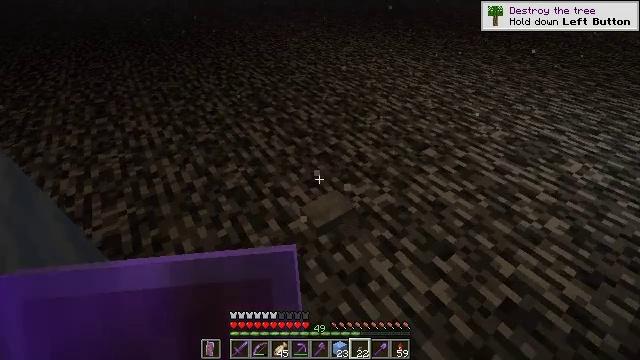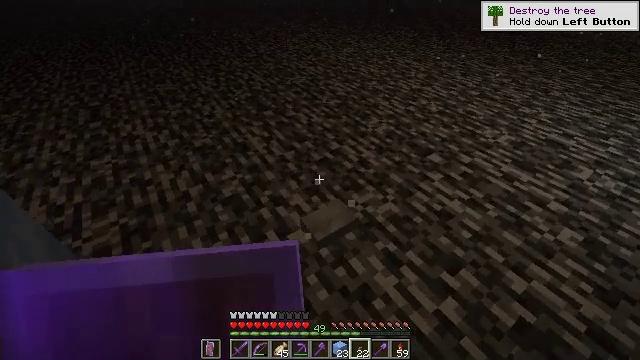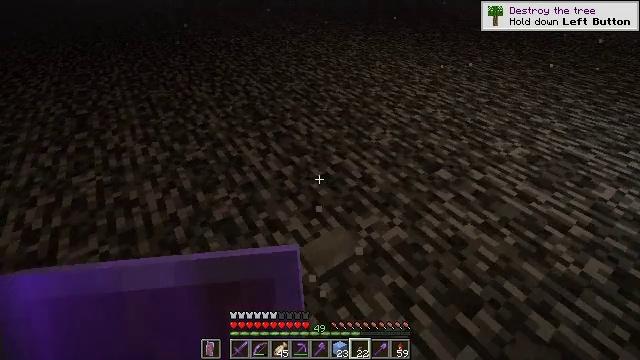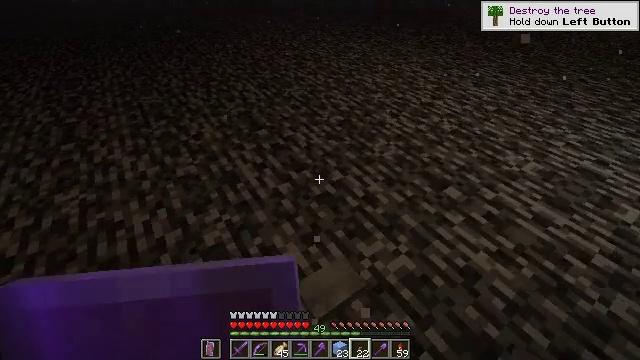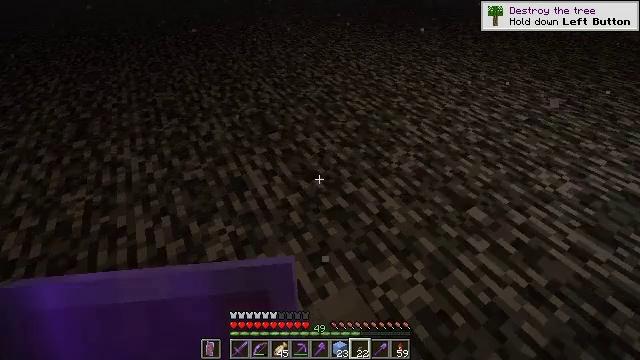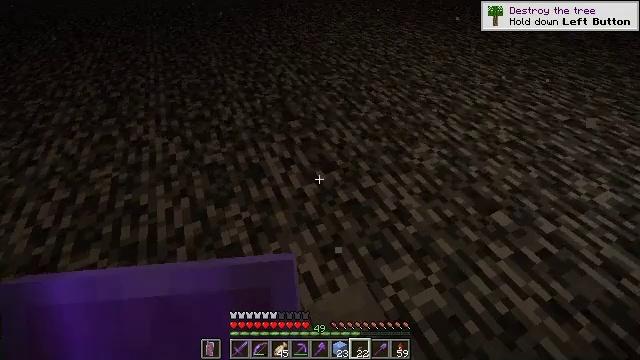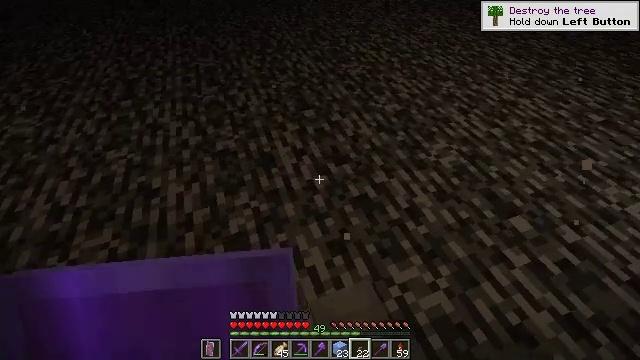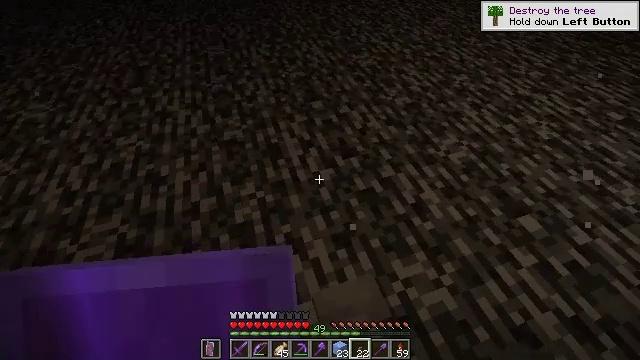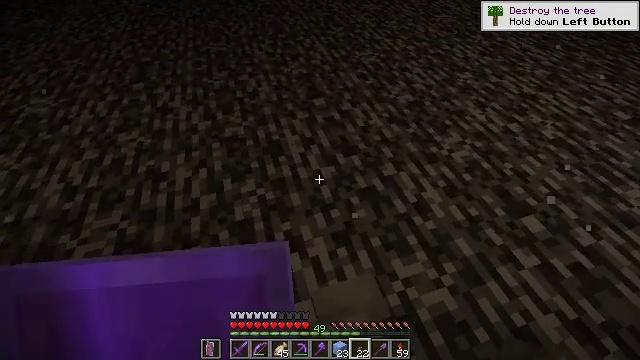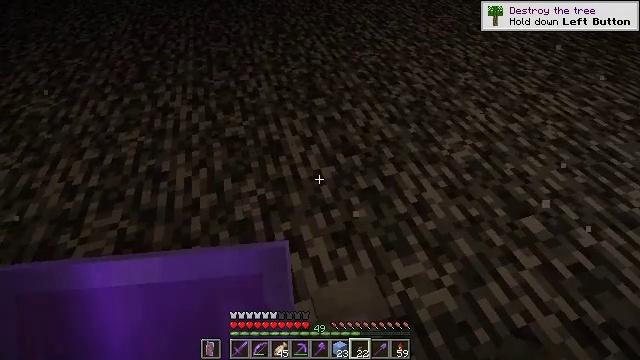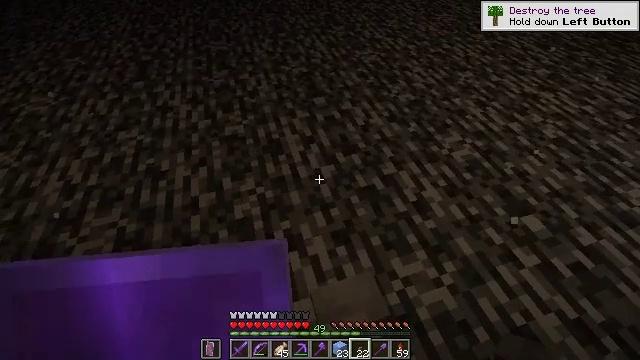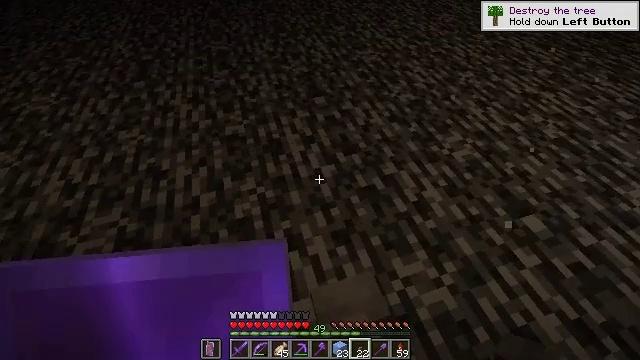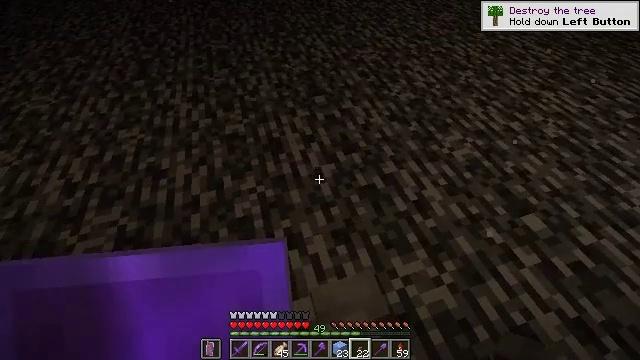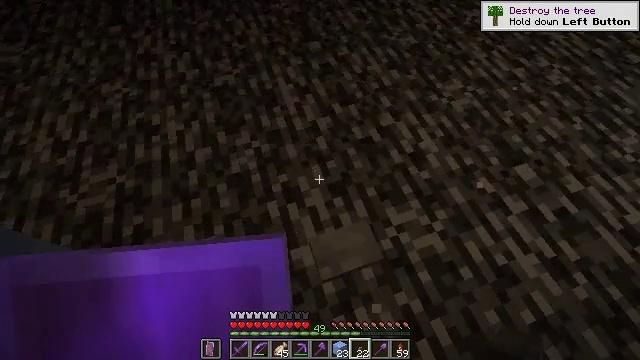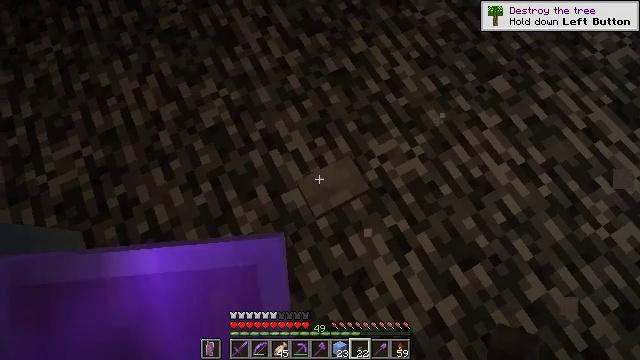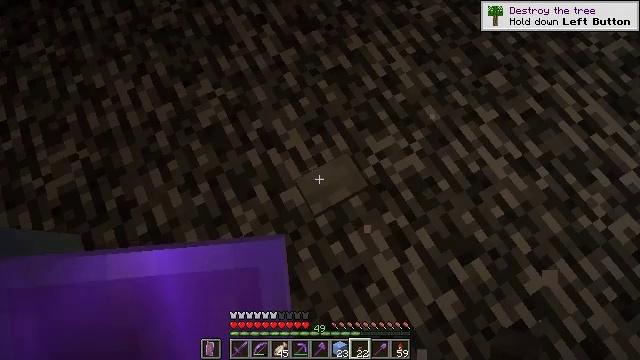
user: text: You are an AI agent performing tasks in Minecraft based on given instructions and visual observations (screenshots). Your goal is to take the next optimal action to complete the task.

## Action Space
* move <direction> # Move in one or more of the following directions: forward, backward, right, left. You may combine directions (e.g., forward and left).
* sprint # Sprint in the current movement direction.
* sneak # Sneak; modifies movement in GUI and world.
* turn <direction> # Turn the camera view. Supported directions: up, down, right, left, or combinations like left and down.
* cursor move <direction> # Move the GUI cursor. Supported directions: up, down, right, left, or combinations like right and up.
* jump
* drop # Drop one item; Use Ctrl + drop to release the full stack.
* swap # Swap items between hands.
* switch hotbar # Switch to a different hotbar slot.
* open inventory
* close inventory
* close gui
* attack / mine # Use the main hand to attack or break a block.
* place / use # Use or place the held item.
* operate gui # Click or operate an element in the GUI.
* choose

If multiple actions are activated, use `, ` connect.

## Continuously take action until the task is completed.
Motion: motion action
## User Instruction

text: Use a pickaxe to get the stone button.
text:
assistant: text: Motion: move forward
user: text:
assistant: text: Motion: move forward
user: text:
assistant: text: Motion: move forward
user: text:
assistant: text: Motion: turn left
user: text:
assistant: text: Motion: turn left and down
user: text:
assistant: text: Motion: turn left and down
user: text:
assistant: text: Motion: turn left and down
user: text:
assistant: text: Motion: no_op
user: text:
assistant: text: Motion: no_op
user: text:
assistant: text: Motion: no_op
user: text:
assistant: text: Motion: no_op
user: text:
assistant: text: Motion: no_op
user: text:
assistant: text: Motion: turn right and down
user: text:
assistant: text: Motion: turn right and down
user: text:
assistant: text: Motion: turn right
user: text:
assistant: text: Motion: no_op
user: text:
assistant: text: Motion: no_op
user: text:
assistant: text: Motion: no_op
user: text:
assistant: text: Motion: no_op
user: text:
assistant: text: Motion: no_op
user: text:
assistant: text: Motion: no_op
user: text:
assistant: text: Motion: no_op
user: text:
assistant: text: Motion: no_op
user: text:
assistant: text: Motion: no_op
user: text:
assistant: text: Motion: no_op
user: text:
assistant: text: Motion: no_op
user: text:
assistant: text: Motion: no_op
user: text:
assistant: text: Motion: no_op
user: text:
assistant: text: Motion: no_op
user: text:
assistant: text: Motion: no_op